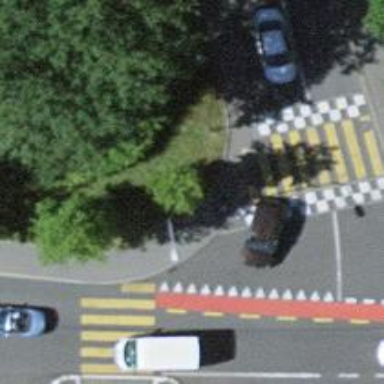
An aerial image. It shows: Kerb serving as barrier.